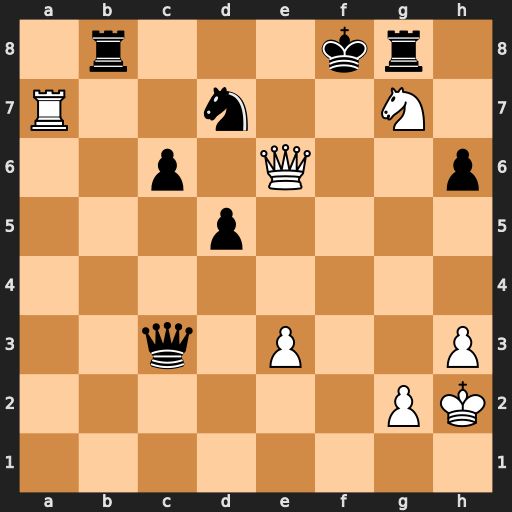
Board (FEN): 1r3kr1/R2n2N1/2p1Q2p/3p4/8/2q1P2P/6PK/8
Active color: w
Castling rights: -
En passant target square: -
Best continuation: Qd6+ Kxg7 Rxd7+ Kh8 Qxh6#